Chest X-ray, PA view. Patient: 71 years old, sex M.
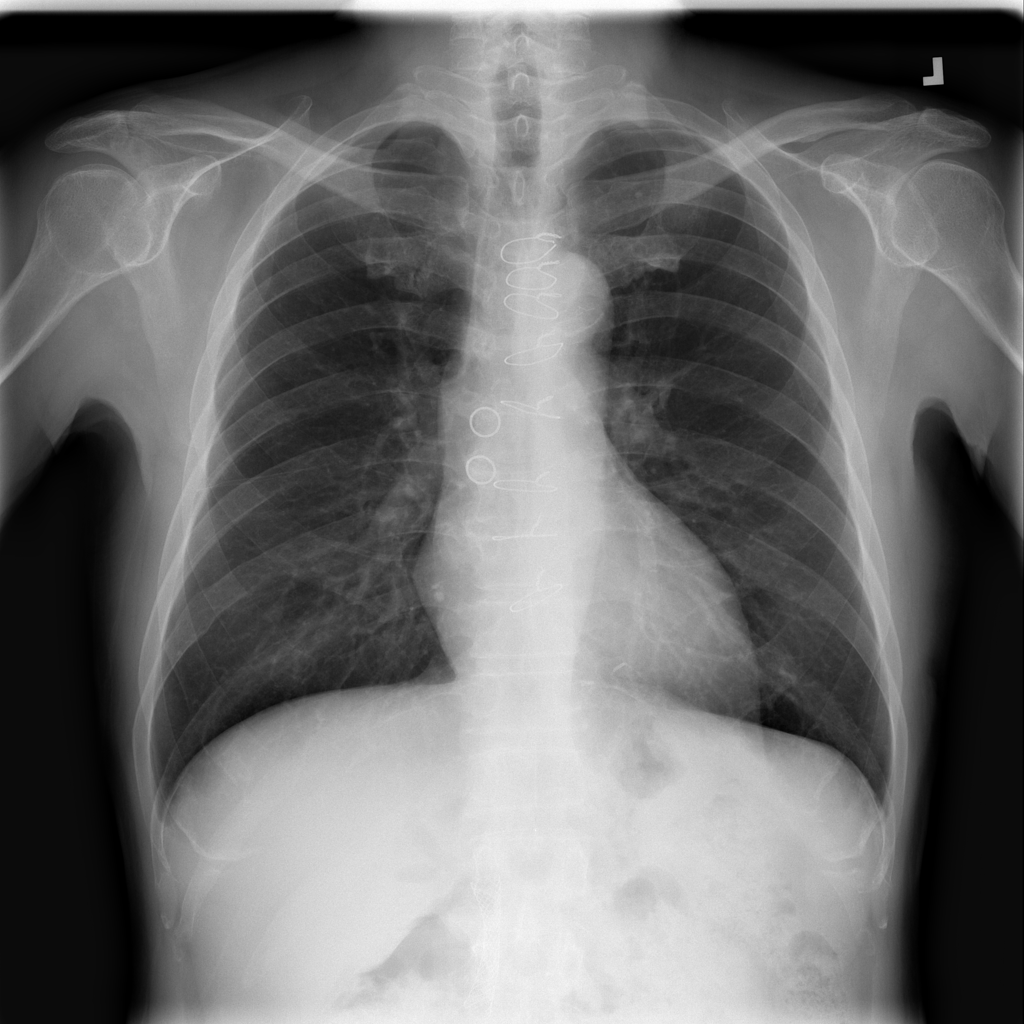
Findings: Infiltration